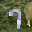
Label: 7